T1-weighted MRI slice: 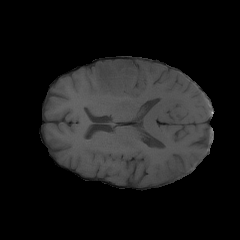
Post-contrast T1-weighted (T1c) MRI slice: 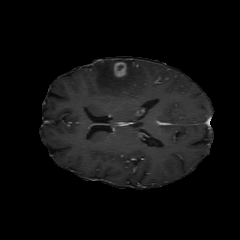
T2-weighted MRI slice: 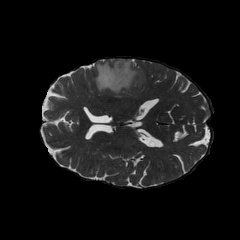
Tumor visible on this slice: yes